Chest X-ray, AP view. Patient: 60 years old, sex F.
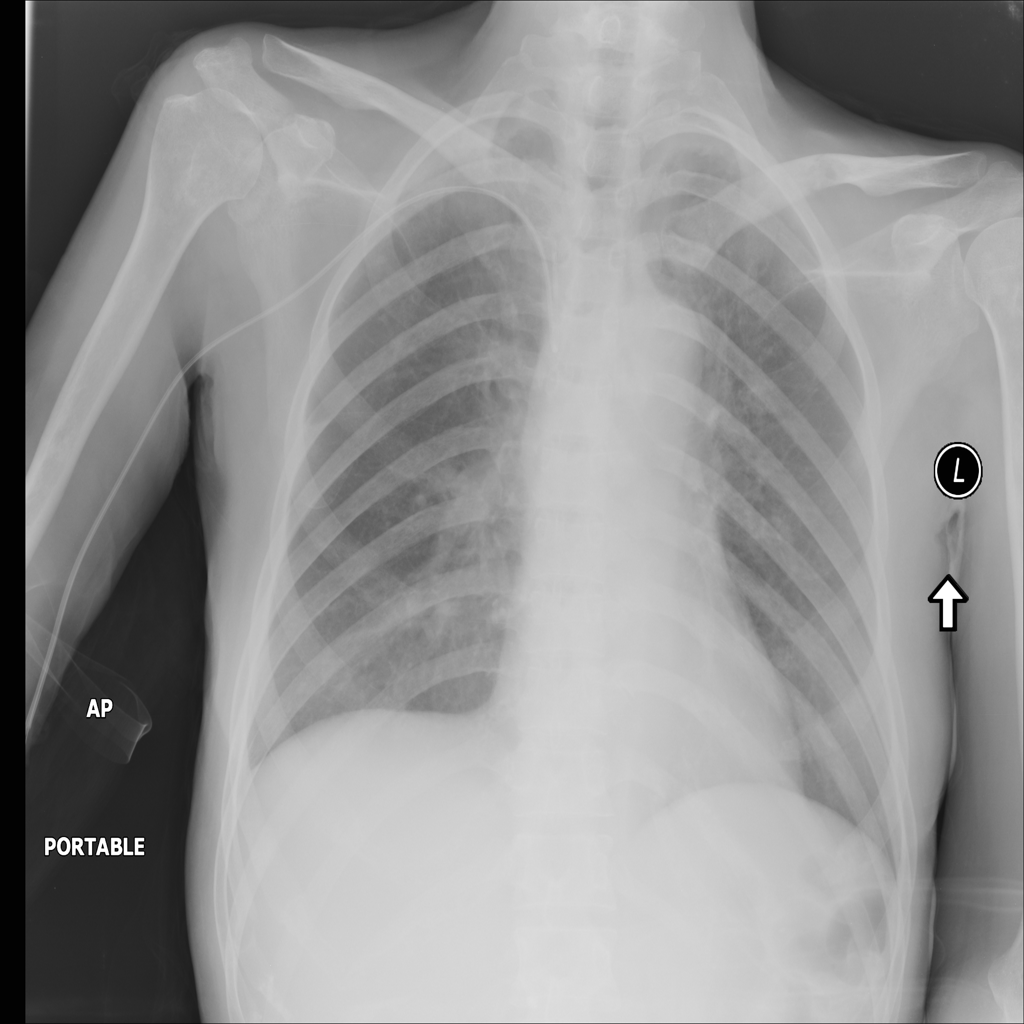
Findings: No Finding